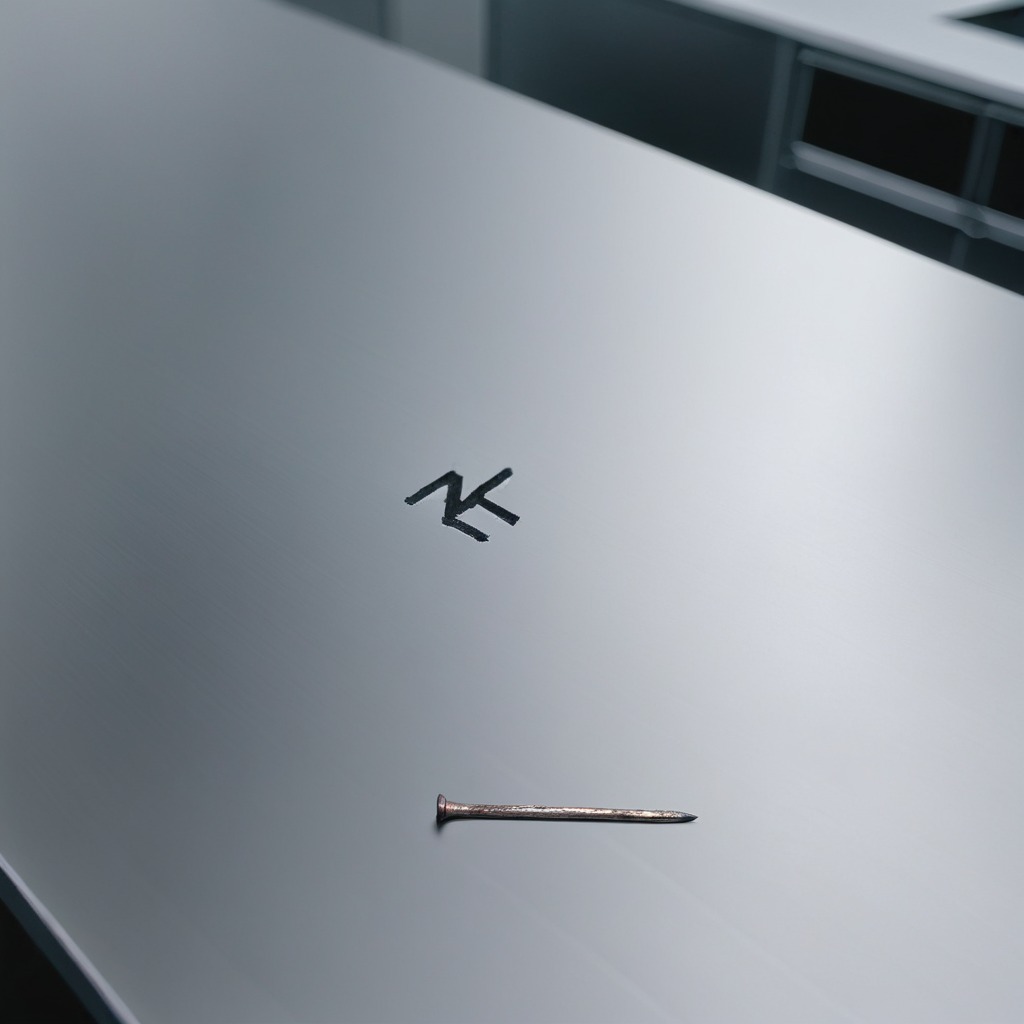
An iron nail is lying on a stainless steel table in a high-end prototyping lab.